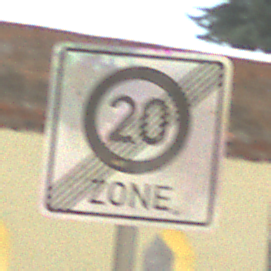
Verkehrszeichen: EndeZone20
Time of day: Midday
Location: Outdoor (Suburban)
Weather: PartlyCloudy
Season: NotSpecified
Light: Natural